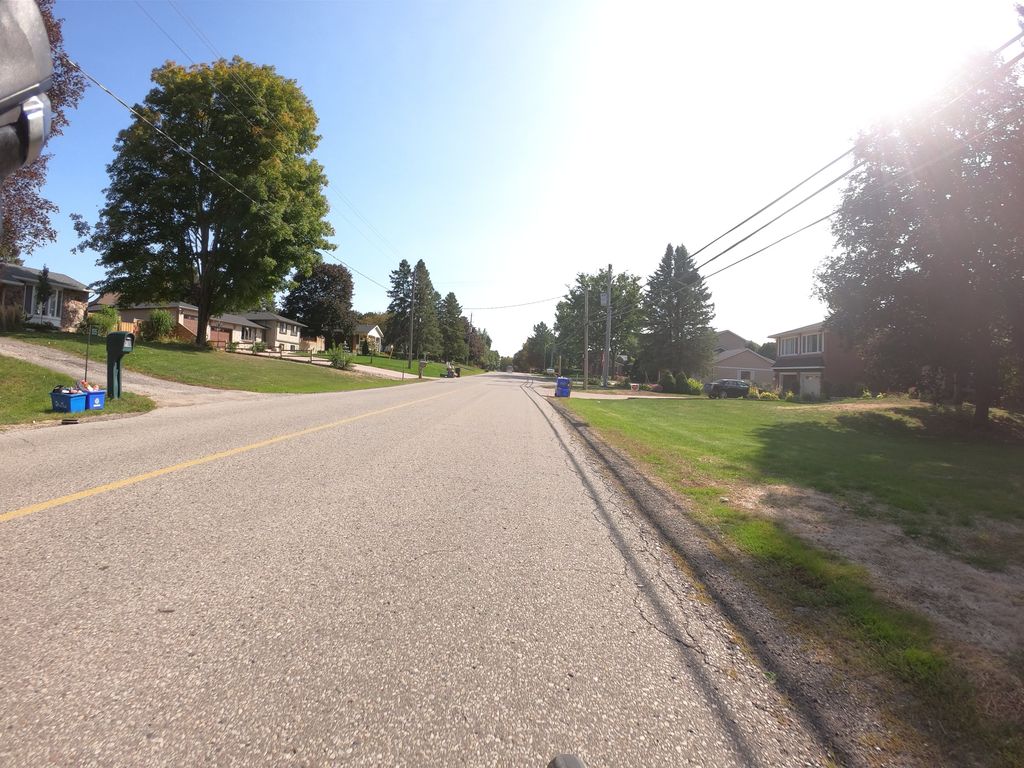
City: kitchener-waterloo